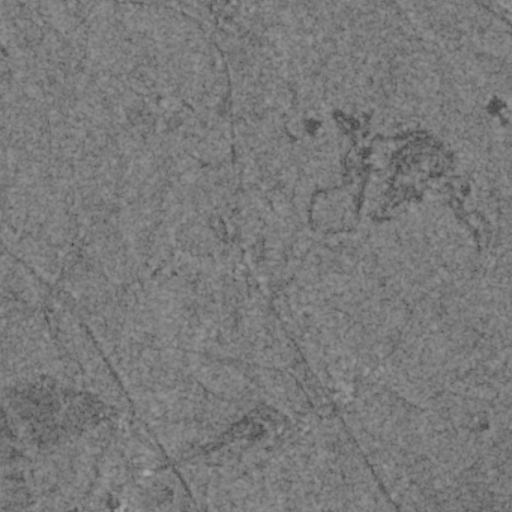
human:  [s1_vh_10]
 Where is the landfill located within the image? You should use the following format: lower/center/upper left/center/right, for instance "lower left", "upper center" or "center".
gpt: The landfill is located in the lower left of the image.
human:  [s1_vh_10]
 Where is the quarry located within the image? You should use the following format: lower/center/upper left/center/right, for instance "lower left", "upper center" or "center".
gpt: The quarry is located in the lower left of the image.
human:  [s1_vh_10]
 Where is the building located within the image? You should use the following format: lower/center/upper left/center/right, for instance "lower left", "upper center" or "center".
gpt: The building is located in the upper right of the image.
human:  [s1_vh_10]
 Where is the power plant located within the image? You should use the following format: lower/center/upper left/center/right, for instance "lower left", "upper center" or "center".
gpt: There is no power plant in the image.

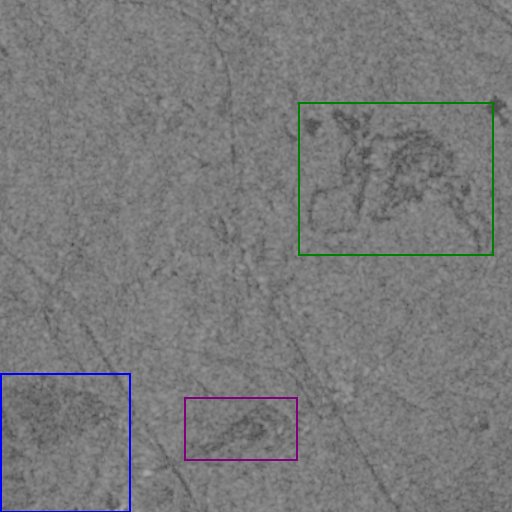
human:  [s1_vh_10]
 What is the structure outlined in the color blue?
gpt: The structure outlined in blue is a landfill.
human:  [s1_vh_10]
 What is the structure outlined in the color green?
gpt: The structure outlined in green is a park.
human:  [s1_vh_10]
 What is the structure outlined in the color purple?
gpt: The structure outlined in purple is a quarry.
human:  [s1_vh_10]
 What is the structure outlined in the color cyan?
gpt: There is no cyan outline.